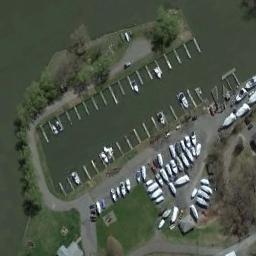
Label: harbor